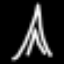
Label: The Eiffel Tower